Question: I've read that this is a no-no, but I'm wondering if this is ALWAYS the case. I've got a list of "dining tables" that can accommodate an array of seats.

You can see in the image that table_num 12 will accommodate 2 OR 3 seats.
So, now my current solution is to query all the table records (according to the user_index for undisclosed reasons) then loop through the results looking for tables that can fit 3 people (if it happens to be three people looking for a table).
I do that by using the array_implode() method (in php) on the 'seats' column of my return data. I feel like this is an easier solution than creating a separate 'seats' table and then assigning a table_index and user_index to each seating possibility, and then having to run a second query to find the table_num in the original 'tables' table.
Basically, by using array_implode() I am able to circumvent a second query. But, I don't know if that is less taxing. Or, possibly I am missing out on some awesome query language (like relational table lingo?)
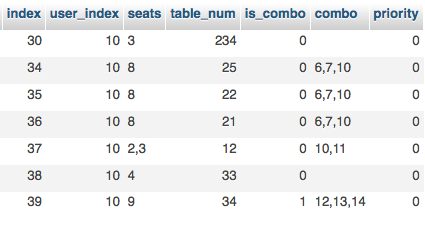
Answer: If you removed the 'seats' column from this table and then had a new 'seats' table with three columns: 'id', 'table_index', and 'num_seats', where 'table_index' relates to 'index' in your existing table (many-to-one as there may be multiple entires per table in 'seats'). The you could select the tables you want like so:
'''
SELECT tables.* FROM tables
INNER JOIN seats ON tables.index = seats.table_index
WHERE seats.num_seats = ?
'''